Question: I have an SSIS package with a declared variable - 'claimMaxDate'. The first step in my package is to populate the variable with the 'MAX(TIME_STAMP)' from a SQL Server table.
I want to use that date to run a different query but it use the ODBC data source in SSIS.
Since parameters can't be passed to the ODBC data source, I'm trying to use expressions.
This is what I've added to the data flow task:

However, the expression never refreshes with the date that is populated in the variable. I've debugged and confirmed that the variable is being populated. Variable property 'EvaluateAsExpression' is also true.
Am I missing a step here?
<URL>
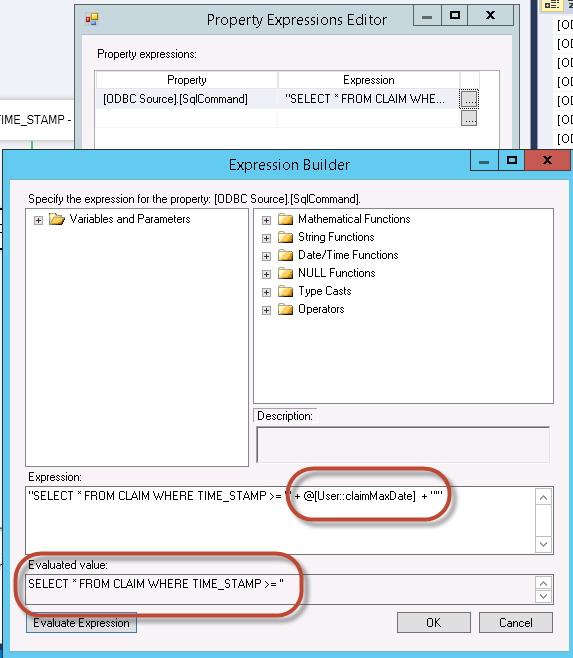
Answer: Just in case anyone else come across this question. The answer was simple. The expression was evaluating at run time, it just doesn't show the update when debugging.